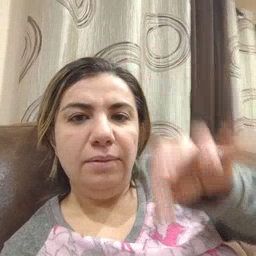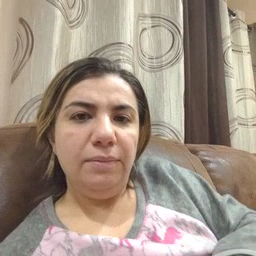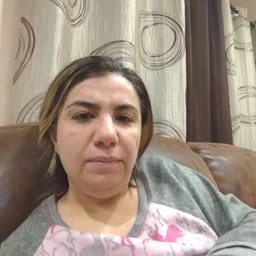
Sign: frenchfries